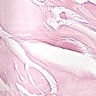
Metastatic tissue present: no